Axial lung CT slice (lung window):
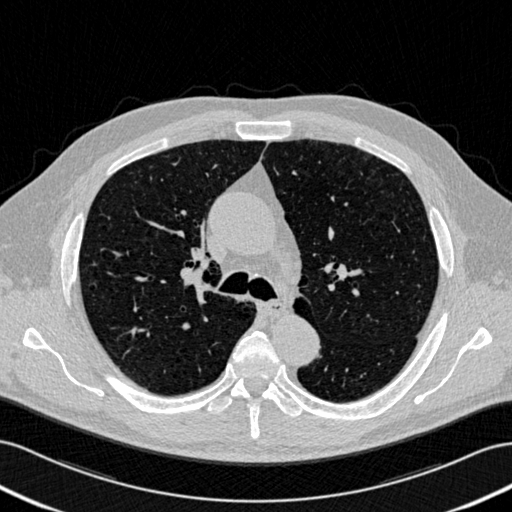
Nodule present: no